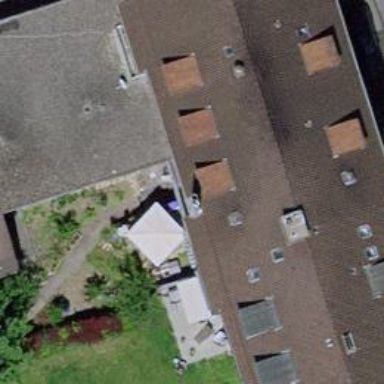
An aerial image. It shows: Building with gabled roof.